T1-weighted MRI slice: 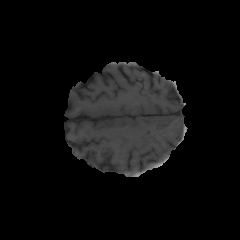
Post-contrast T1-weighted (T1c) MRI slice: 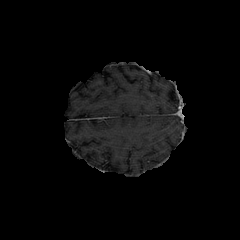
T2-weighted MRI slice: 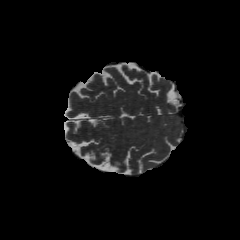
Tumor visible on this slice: no